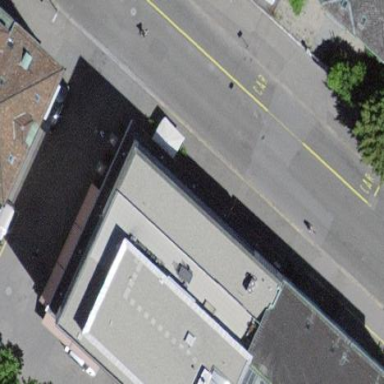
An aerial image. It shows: Flat-roofed commercial building.